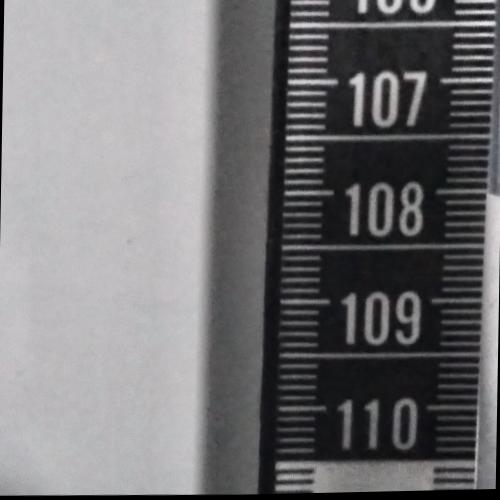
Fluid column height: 108.1 cm